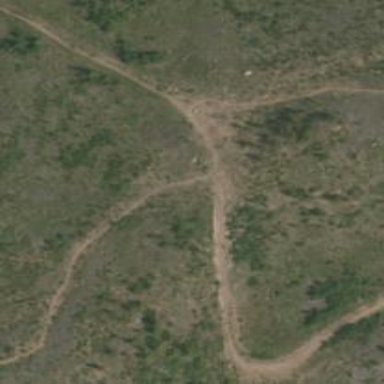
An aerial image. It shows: Path.